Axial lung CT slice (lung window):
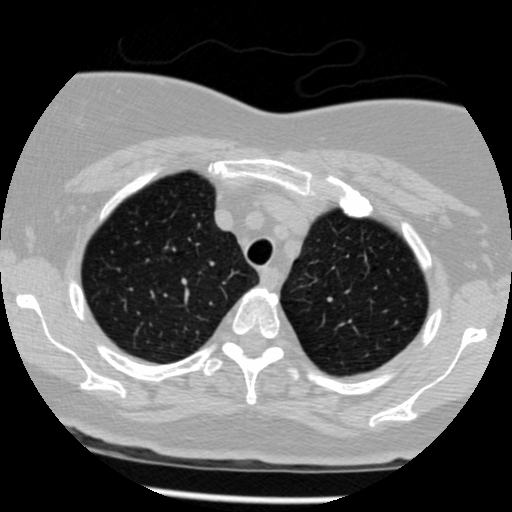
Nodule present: no